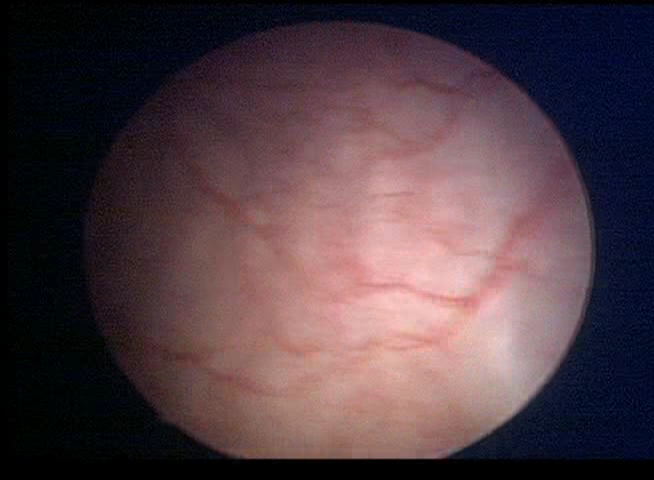
Modality: WLC
Class: Normal mucosa
Bladder cancer association: No